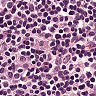
Metastatic tissue present: no